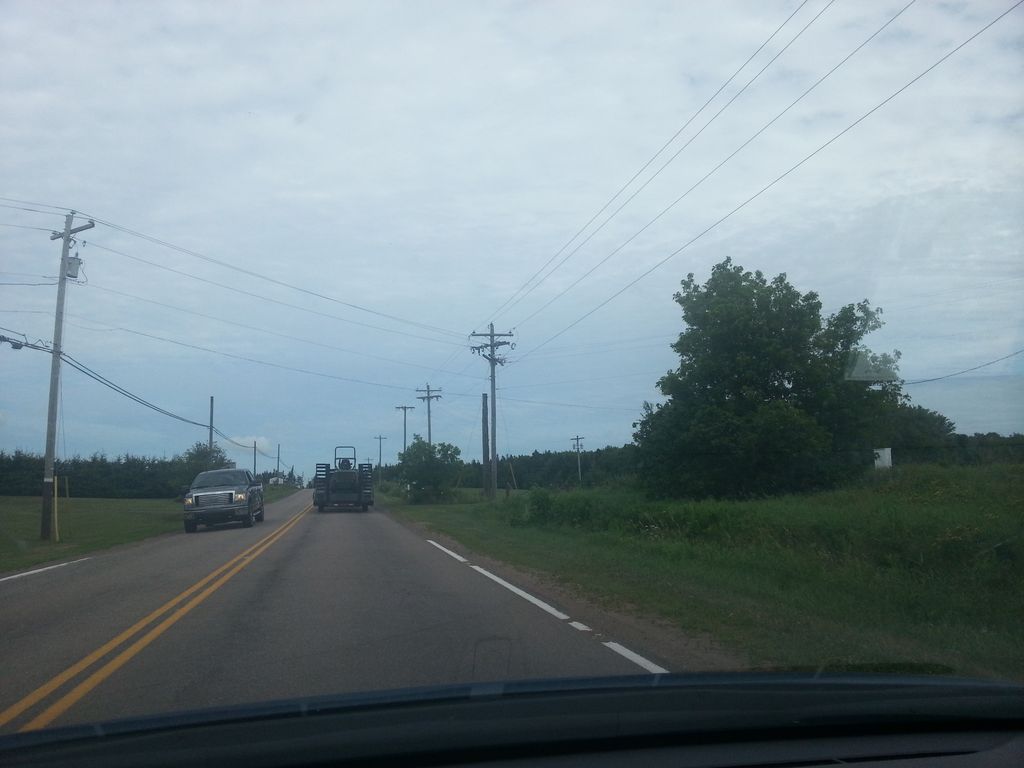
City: charlottetown